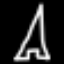
Label: The Eiffel Tower